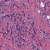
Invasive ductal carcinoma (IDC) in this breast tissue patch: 1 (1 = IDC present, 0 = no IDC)